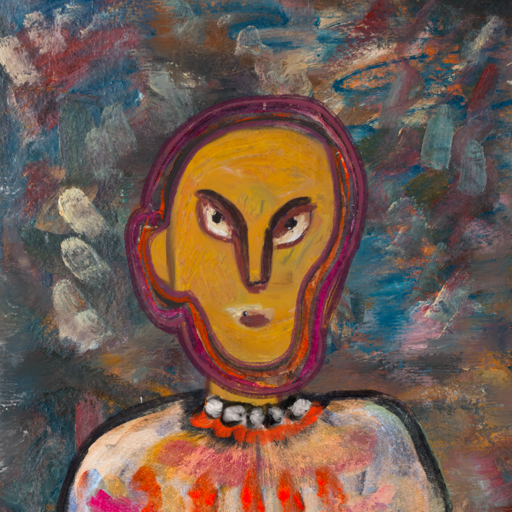
Background: Boggyland, Head And Neck Front: After_Raid, Face Front: After_Raid, Bust: Childish, Hair Front: Hypocrite, Head Accessory: Blank, Second Necklace: Blank, Necklace: An_Impression, Baby: Blank